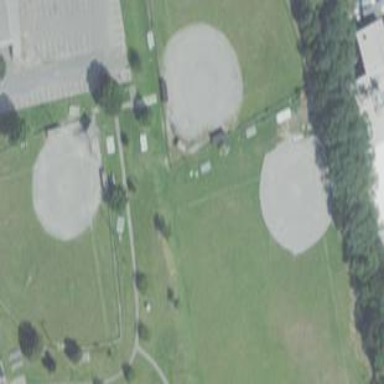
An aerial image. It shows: Baseball pitch for leisure land.